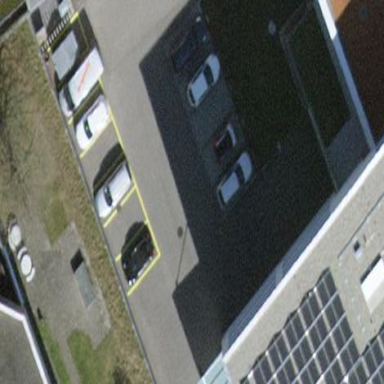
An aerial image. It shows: Parking area with surface made of sett.